九年级 · 画法几何学
(本小题 8.0 分)

已知四边形 $A B C D$ 是平行四边形, 以 $A B$ 为直径的 $\odot O$ 经过点 $D$.

图1

图2

(1)如图1, 若 $\angle B A D=45^{\circ}$, 求证: $C D$ 与 $\odot O$ 相切;

(2)如图 2 , 若 $A D=6, A B=10, \odot O$ 交 $C D$ 边于点 $F$, 交 $C B$ 边延长线于点 $E$, 求 $B E, C F$ 的长.
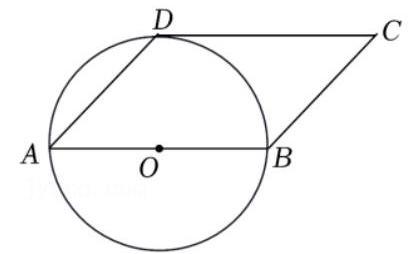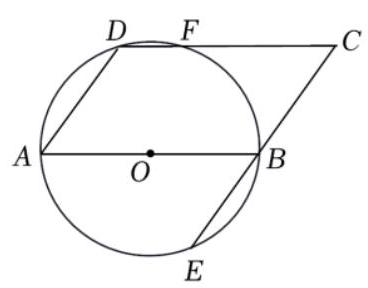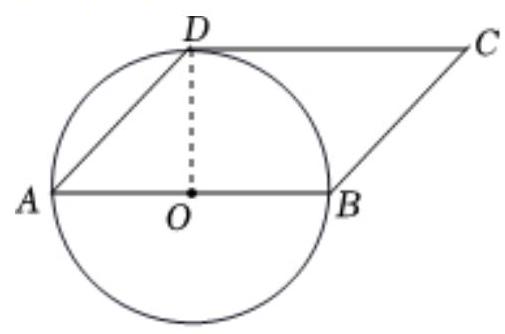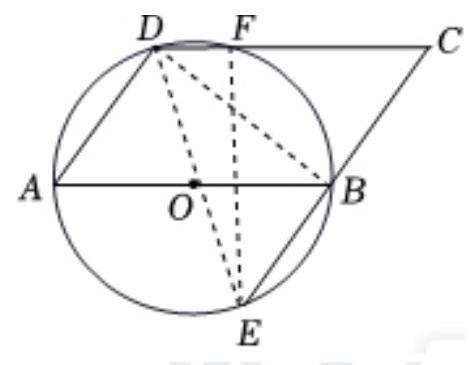
答案: (1)证明: 连接 $O D$,

$\because \angle A=45^{\circ}, O A=O D$,

$\therefore \angle A=\angle A D O=45^{\circ}$,

$\therefore \angle B O D=90^{\circ}$,

$\because$ 四边形 $A B C D$ 是平行四边形,

$\therefore A B / / C D$,

$\therefore \angle C D O+\angle B O D=180^{\circ}$,

$\therefore \angle C D O=\angle B O D=90^{\circ}$,

$\therefore O D \perp D C$,

$\because O D$ 是 $\odot O$ 的半径,

$\therefore C D$ 与 $\odot O$ 相切;

(2) 解: 如图, 连接 $D E, E F, B D$,

$\because A B$ 是 $\odot O$ 直径,

$\therefore \angle A D B=90^{\circ}$.

$\because A D / / B C$,

$\therefore \angle A D B=\angle C B D=90^{\circ}$,

$\therefore \angle E B D=90^{\circ}$,

$\therefore D E$ 是 $\odot O$ 直径,

$\therefore D E=A B=C D=10, \angle D F E=90^{\circ}$,

$\therefore B E=B C=A D=6, \angle C F E=90^{\circ}$,

$\therefore C E=B E+B C=12$,
在Rt $\triangle D E F$ 和Rt $\triangle C E F$ 中, $E F^{2}=D E^{2}-D F^{2}, E F^{2}=C E^{2}-C F^{2}$,

$\therefore D E^{2}-D F^{2}=C E^{2}-C F^{2}$,

设 $D F=x$, 则 $C F=10-x$,

$\therefore 10^{2}-x^{2}=12^{2}-(10-x)^{2}$.

解得 $x=\frac{14}{5}$,

$\therefore 10-x=\frac{36}{5}$,

即 $C F=\frac{36}{5}$.

【解析】(1)如图1中, 连接 $O D$, 欲证明 $C D$ 是切线, 只要证明 $O D \perp D C$ 即可.

(2)如图2中, 连接 $D E, E F, B D$, 首先证明 $D E$ 是直径, 再根据 $E F^{2}=D E^{2}-D F^{2}=C E^{2}-C F^{2}$,设 $D F=x$, 则 $C F=10-x$, 列出方程即可解决.

本题考查切线的性质、平行四边形的性质、圆的有关性质、勾股定理等知识, 学会转化的思想,把问题转化为方程解决, 添加辅助线是解题的关键, 属于中考常考题型.